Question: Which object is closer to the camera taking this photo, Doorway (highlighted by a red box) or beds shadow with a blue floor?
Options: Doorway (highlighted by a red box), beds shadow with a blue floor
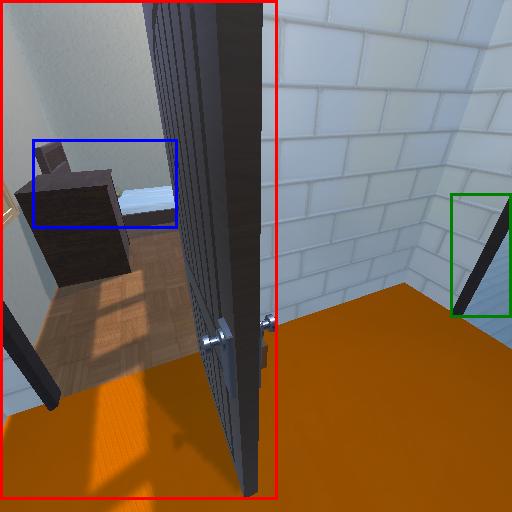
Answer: Doorway (highlighted by a red box)